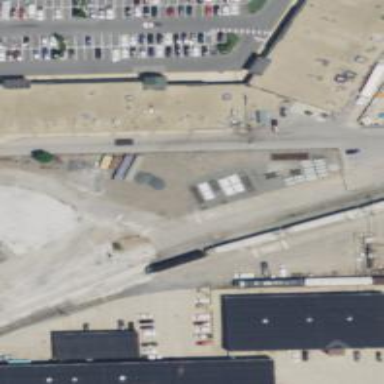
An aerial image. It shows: Railway yard used for servicing trains.